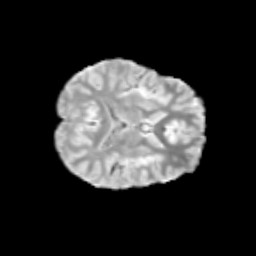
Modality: T2w
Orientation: axial
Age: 10
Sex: female
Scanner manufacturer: siemens
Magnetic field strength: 3 T
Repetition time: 3.8 s
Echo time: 0.07 s